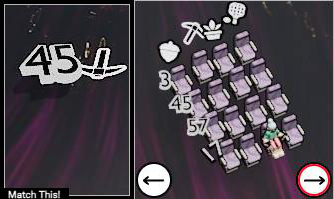
Task: seats
Answer: no